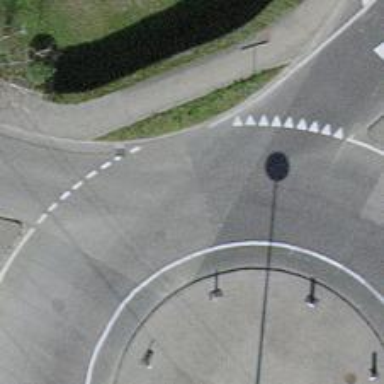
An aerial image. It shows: Roundabout on primary highway.